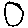
Label: circle